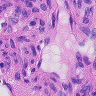
Metastatic tissue present: yes